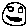
Label: smiley face